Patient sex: F
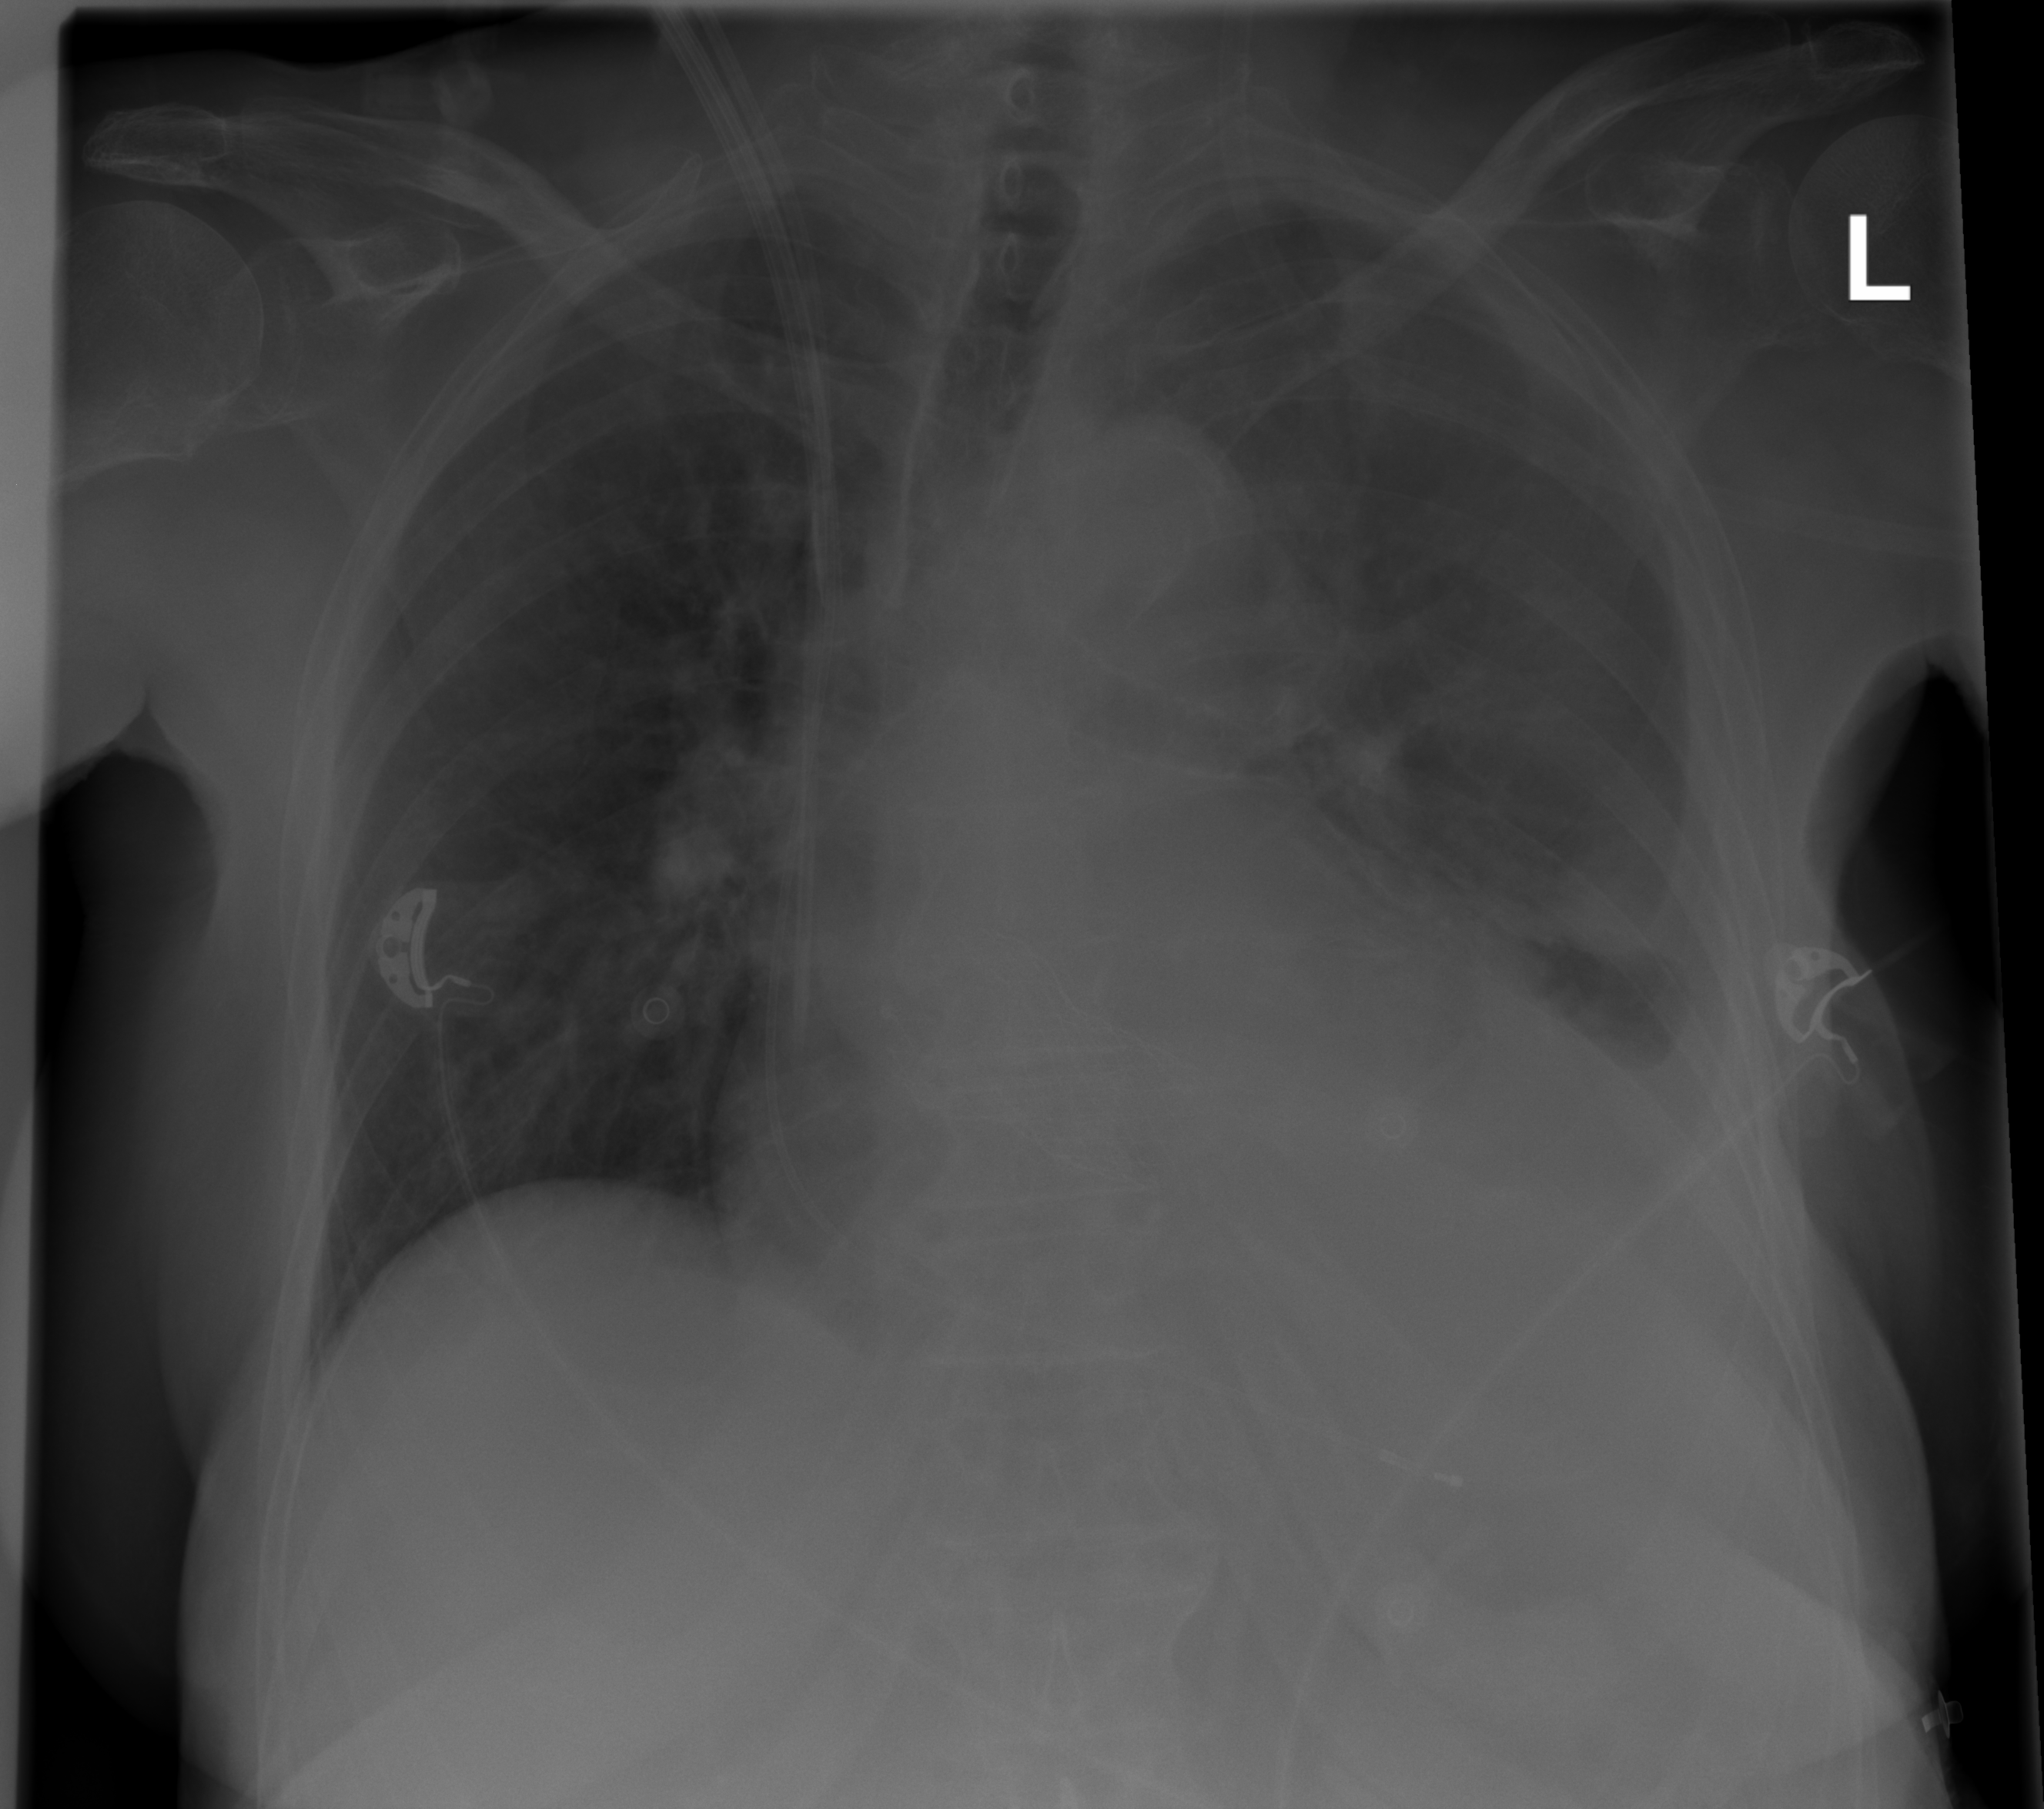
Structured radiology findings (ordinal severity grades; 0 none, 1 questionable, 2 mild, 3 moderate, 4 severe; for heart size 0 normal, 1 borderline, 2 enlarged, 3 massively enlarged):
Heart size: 2
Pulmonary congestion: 1
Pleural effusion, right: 0
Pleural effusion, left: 3
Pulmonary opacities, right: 0
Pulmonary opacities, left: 2
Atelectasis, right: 0
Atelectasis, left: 3